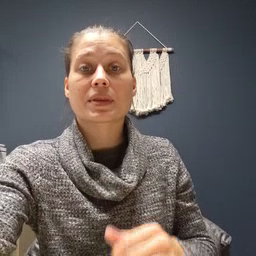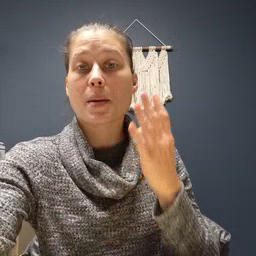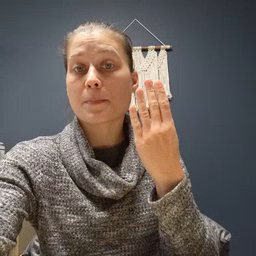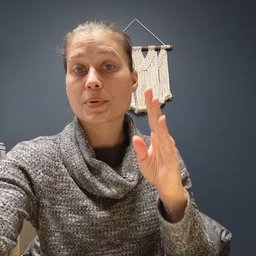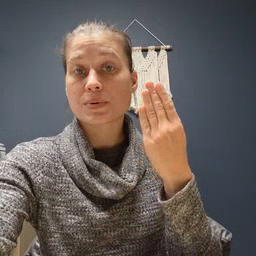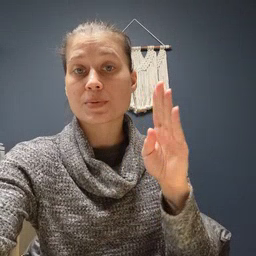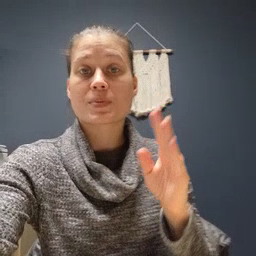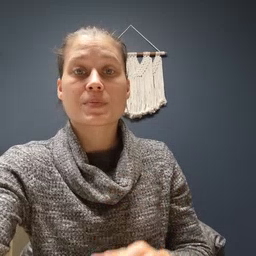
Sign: blue